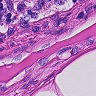
Metastatic tissue present: no